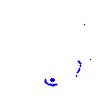
Particle: kaon